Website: bh-photo
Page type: customer-info-address
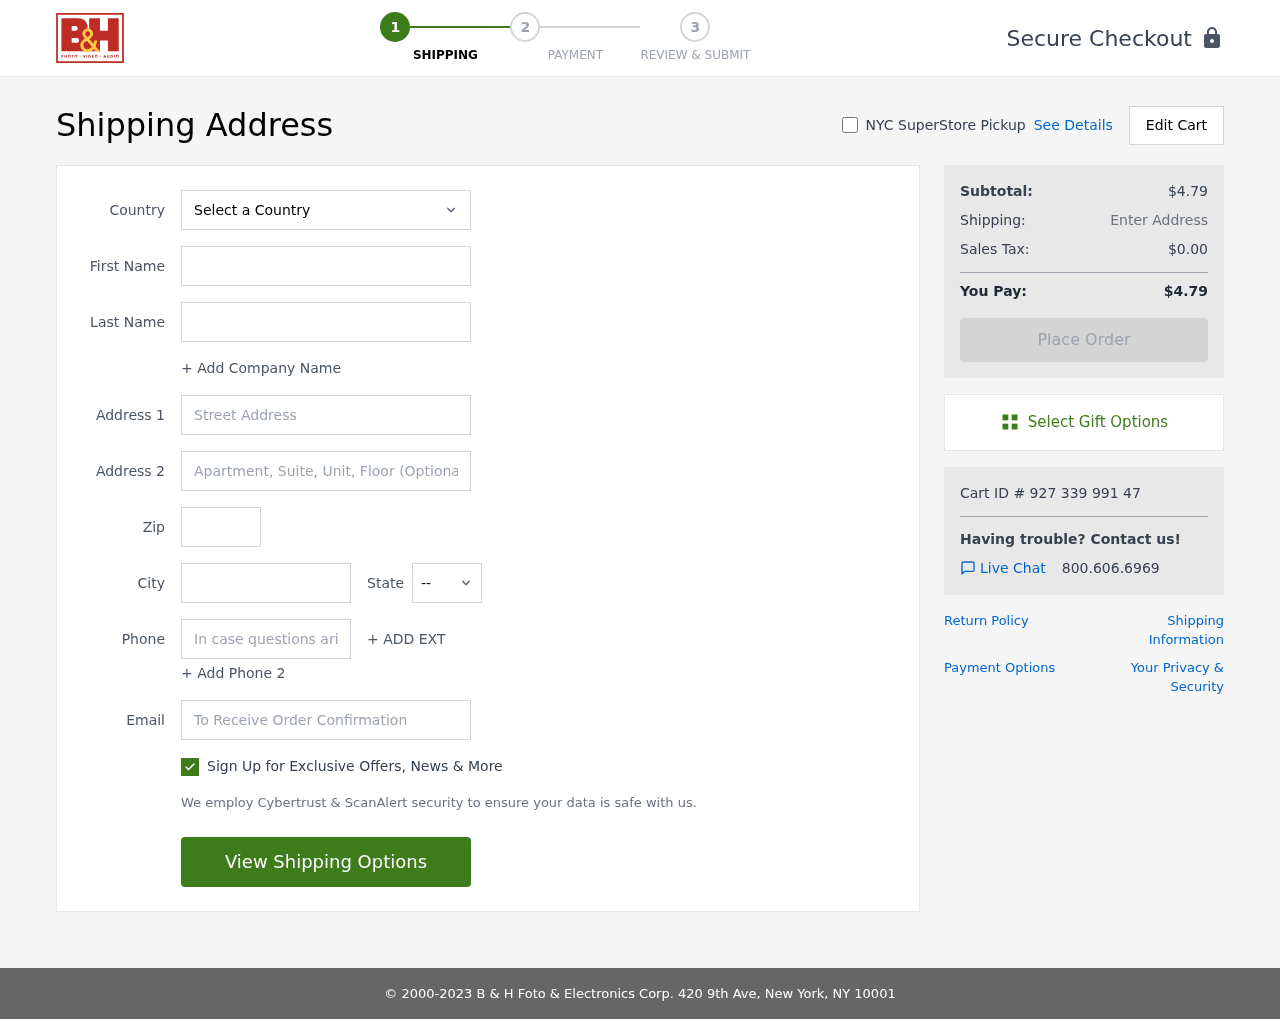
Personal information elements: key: PII_CITY
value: Sarahland
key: PII_COUNTRY
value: United States
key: PII_EMAIL
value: crystalsmith@hotmail.com
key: PII_FIRSTNAME
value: Crystal
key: PII_LASTNAME
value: Smith
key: PII_PHONE
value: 8277867615
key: PII_POSTCODE
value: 51712
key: PII_STATE_ABBR
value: MS
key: PII_STREET
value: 384 Philip Road
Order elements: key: ORDER_SUBTOTAL
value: $4.79
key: ORDER_TAX
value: $0.00
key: ORDER_TOTAL
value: $4.79
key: ORDER_ID
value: Cart ID # 927 339 991 47